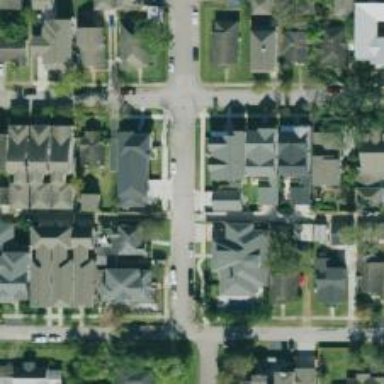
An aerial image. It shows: Alley classified as service road.